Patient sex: M
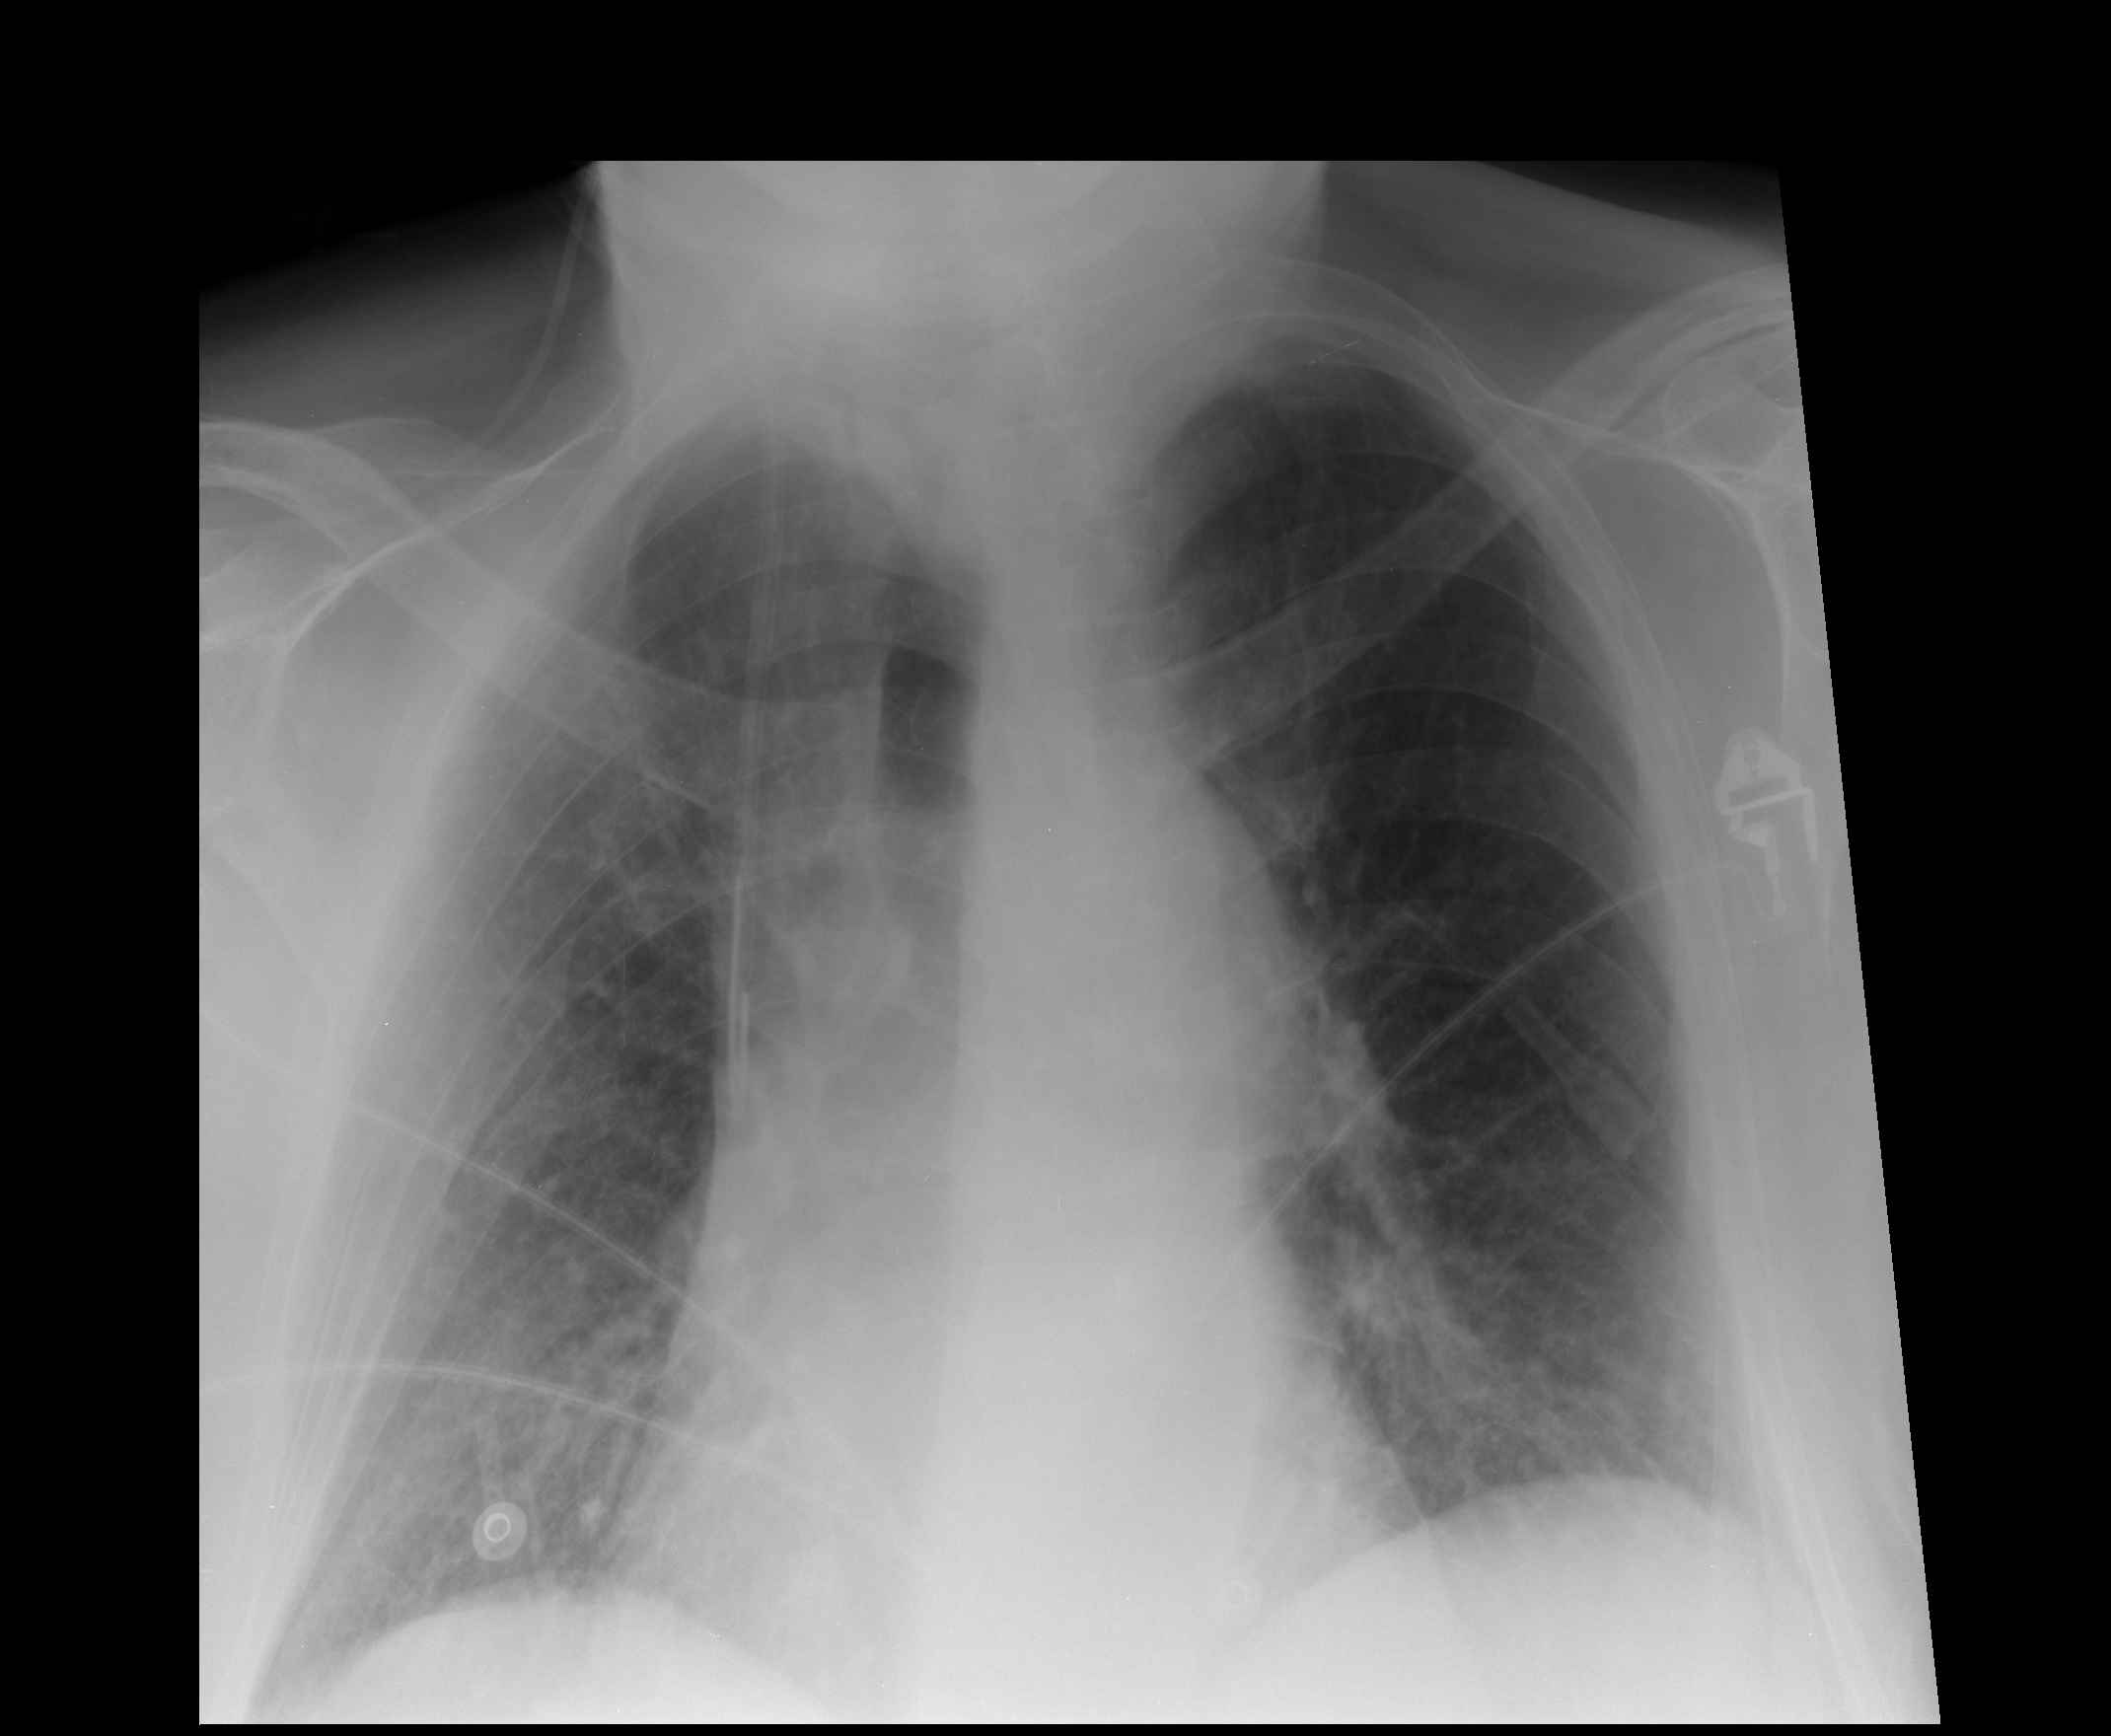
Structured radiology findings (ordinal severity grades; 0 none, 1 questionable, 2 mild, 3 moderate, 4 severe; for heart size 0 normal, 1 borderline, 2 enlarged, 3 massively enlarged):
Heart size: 0
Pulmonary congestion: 2
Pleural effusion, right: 0
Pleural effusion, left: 0
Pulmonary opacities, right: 2
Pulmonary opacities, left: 1
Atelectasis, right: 0
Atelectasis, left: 0